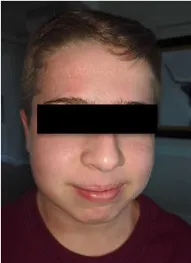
After. Starting treatment with dupilumab.
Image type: medical_photograph (oral_photograph)